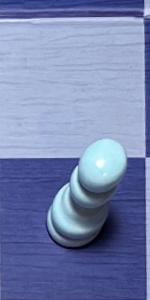
Label: Pawn_White